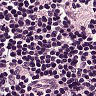
Metastatic tissue present: no